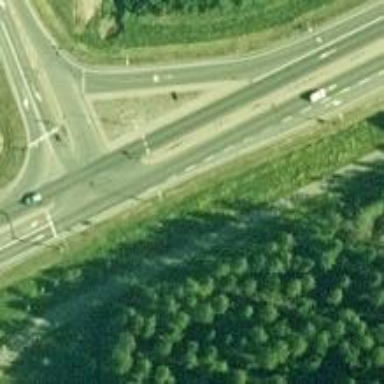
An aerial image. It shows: Asphalt trunk highway.